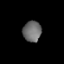
Tissue: lung
Cell type: Endothelial cells
Senescence score: 0.6462
Nuclear area (px): 375
Mean DAPI intensity: 107.744